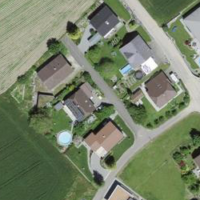
EUNIS habitat code: 55
Species observed at this site:
Aegopodium podagraria